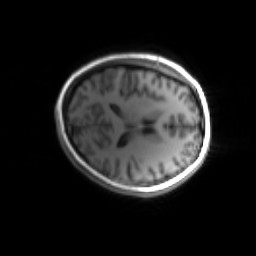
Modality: inplaneT1
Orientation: axial
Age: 29
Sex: female
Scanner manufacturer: siemens
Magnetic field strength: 3 T
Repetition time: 1.2 s
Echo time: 0.00251 s